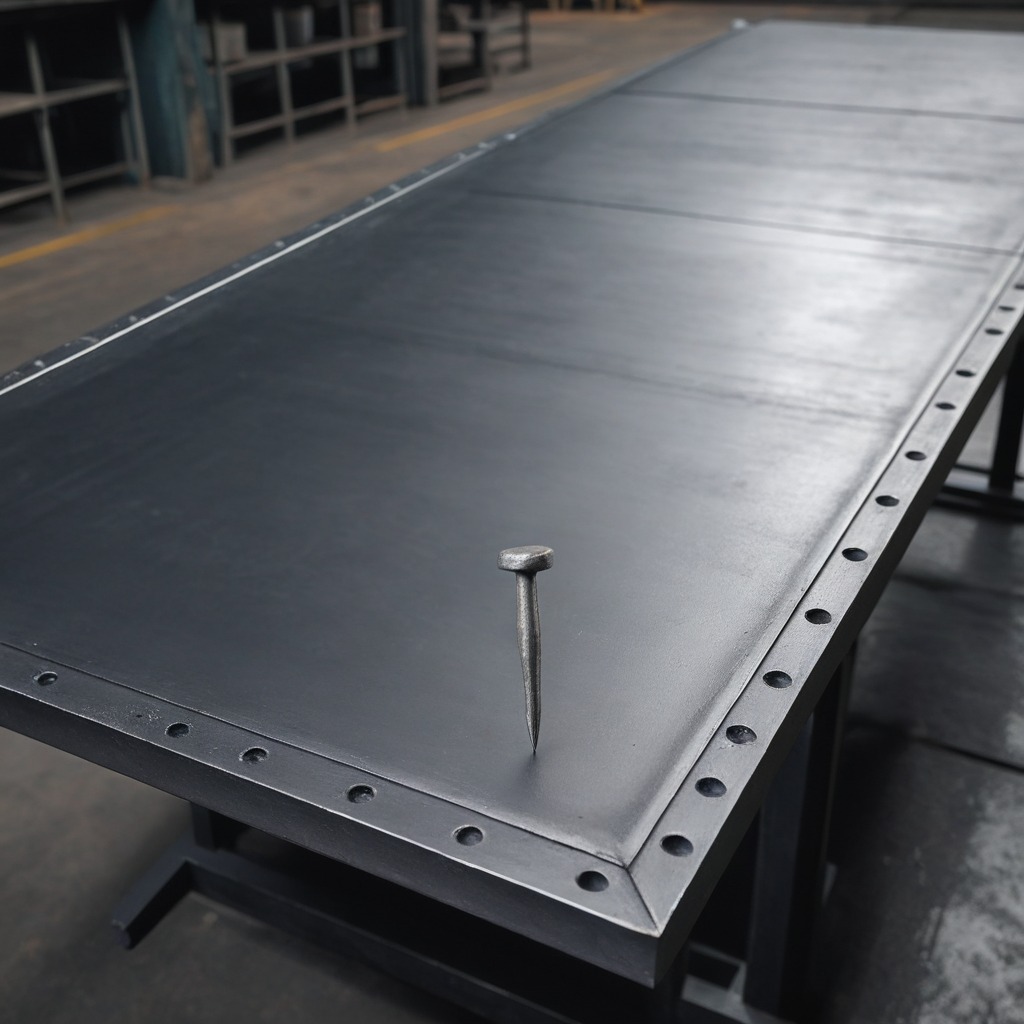
An iron nail is lying on a cold steel table in a mining workshop.